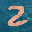
Label: 2